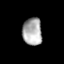
Tissue: lung
Cell type: Epithelial cells
Senescence score: 0.5547
Nuclear area (px): 521
Mean DAPI intensity: 171.655